Question: this query display each record multiple times, i mean more than 25 times, why ?
'''
SELECT
dbo.HrEmployee.EmplID, dbo.HrEmployee.EmplName, dbo.AtdRecord.RecDate,
dbo.AtdRecord.RecTime, dbo.HrDept.DeptName
FROM
dbo.HrDept
RIGHT OUTER JOIN
dbo.HrEmployee ON dbo.HrDept.DeptID = dbo.HrEmployee.DeptID
LEFT OUTER JOIN
dbo.AtdRecord ON dbo.HrEmployee.EmplID = dbo.AtdRecord.EmplID
'''
i tried distinct but nothing worked
i am trying to post db structure

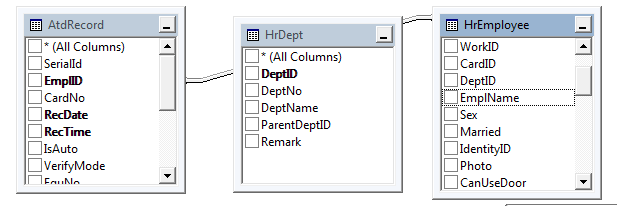
Answer: As per your understanding try this
'''
SELECT
dbo.HrEmployee.EmplID, dbo.HrEmployee.EmplName, dbo.AtdRecord.RecDate,
dbo.AtdRecord.RecTime, dbo.HrDept.DeptName
FROM
dbo.AtdRecord
INNER JOIN
dbo.HrEmployee ON dbo.HrEmployee.EmplID = dbo.AtdRecord.EmplID
INNER JOIN
dbo.HrDept ON dbo.HrDept.DeptID = dbo.HrEmployee.DeptID
'''